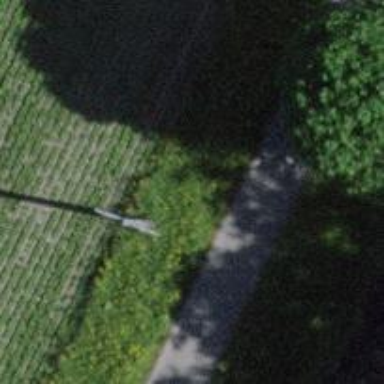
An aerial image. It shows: Concrete power pole.